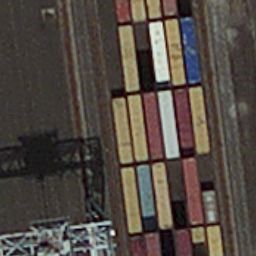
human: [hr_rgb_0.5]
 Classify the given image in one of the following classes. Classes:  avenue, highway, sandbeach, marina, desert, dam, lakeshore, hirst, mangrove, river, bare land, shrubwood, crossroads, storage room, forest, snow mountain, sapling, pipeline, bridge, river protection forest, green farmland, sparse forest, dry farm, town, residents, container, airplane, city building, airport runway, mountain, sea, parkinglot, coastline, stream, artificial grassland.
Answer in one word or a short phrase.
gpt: container